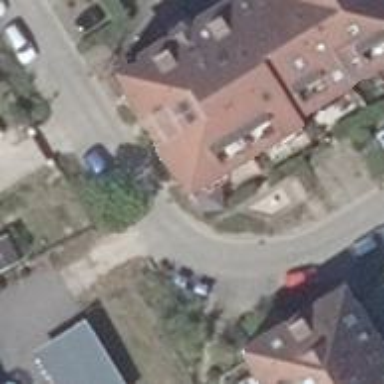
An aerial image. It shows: Residential road.